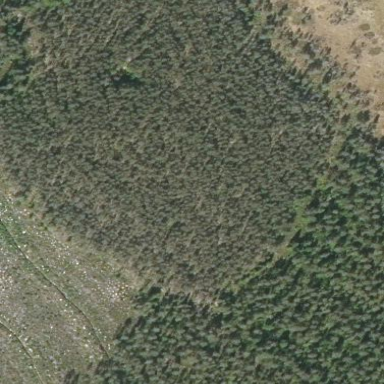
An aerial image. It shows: Needle-leaved woodland.